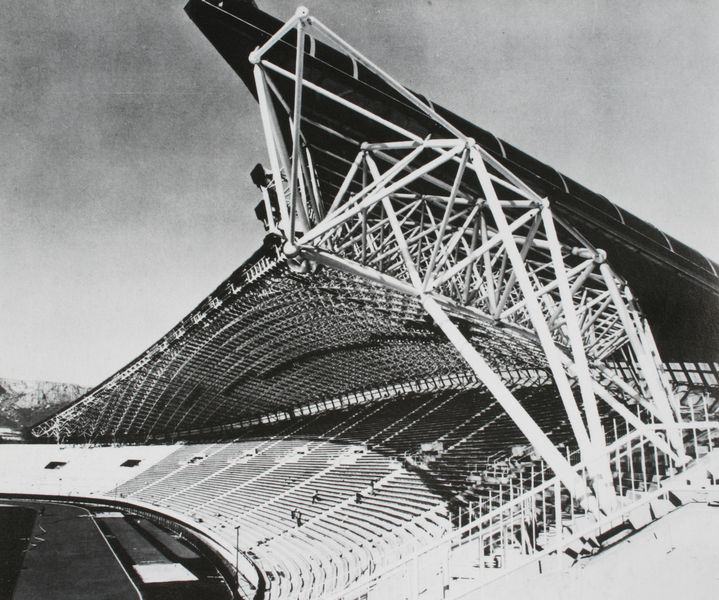
Titel: Ansicht
Künstler: Boris Margas
Standort: Split
Institution: Stadion Poljud
Schlagwörter: schatten, menschen, licht, stützen, anlage, dach, rasen, weite, gitter, sonne, schlagschatten, bogen, tribüne, treppen, detail, stufen, menschenleer, foto, überdachung, konstruktion, stahl, sitzplätze, zeltdach, stadion